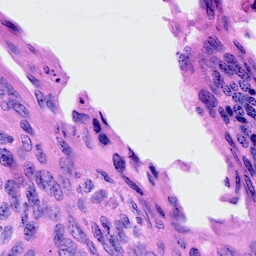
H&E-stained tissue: Cervix